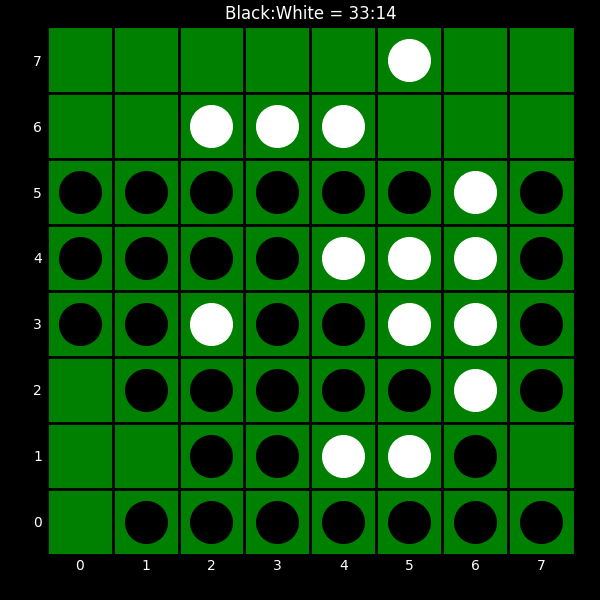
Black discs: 33
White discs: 14